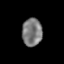
Tissue: lung
Cell type: Myeloid cells
Senescence score: 0.2116
Nuclear area (px): 549
Mean DAPI intensity: 122.678